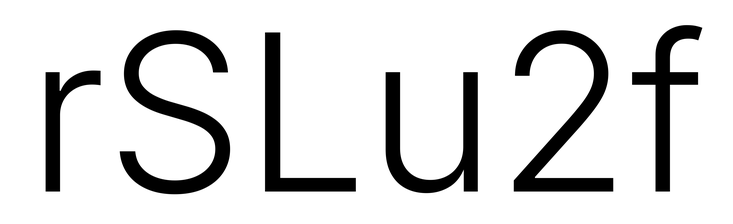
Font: Inter_Light